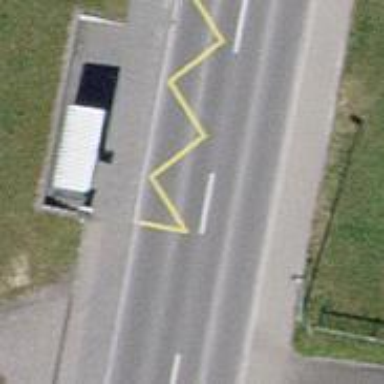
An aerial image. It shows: Bus stop with designated stop position for public transport.